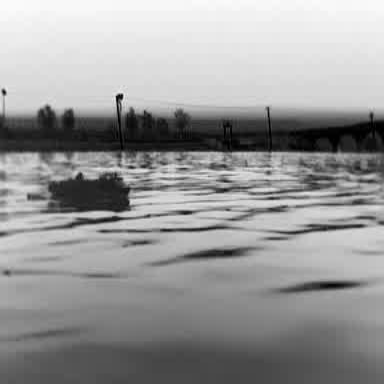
There is a container_ship in the infrared image.